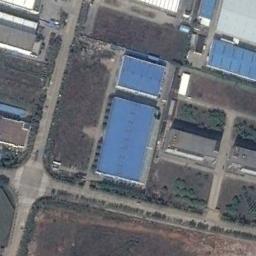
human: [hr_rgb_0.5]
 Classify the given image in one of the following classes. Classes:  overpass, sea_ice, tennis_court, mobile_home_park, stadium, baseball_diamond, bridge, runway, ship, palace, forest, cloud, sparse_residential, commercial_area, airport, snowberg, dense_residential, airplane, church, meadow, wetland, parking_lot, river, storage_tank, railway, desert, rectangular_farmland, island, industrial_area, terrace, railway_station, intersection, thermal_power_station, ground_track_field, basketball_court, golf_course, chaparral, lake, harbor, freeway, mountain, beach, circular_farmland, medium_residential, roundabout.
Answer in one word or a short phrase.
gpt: industrial_area